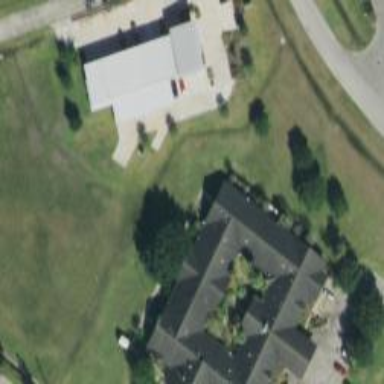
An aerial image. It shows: Nursing home.